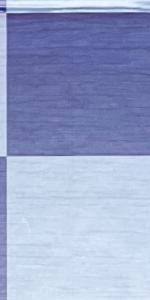
Label: Empty